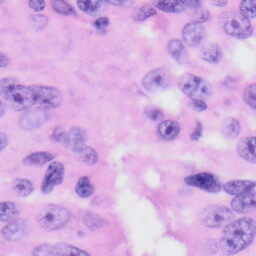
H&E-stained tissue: Skin